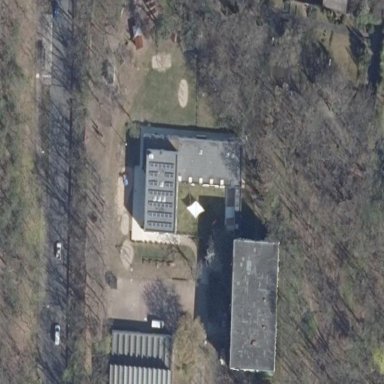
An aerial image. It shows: Kindergarten building.